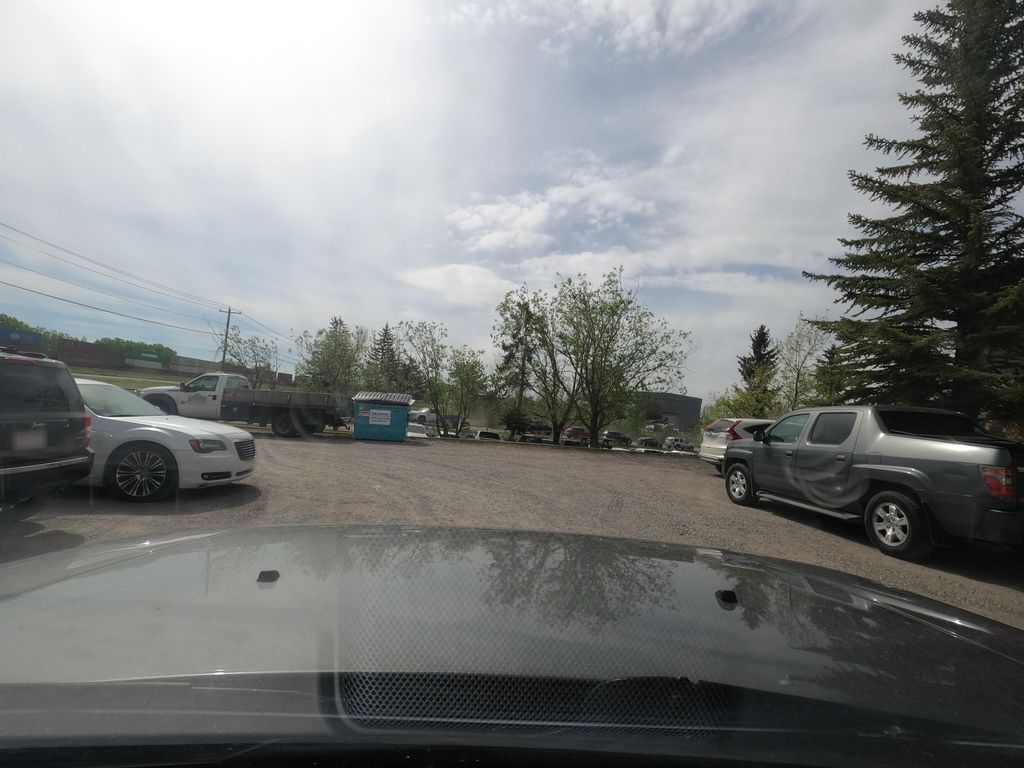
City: calgary